Question: I'm trying to make a darkblue box that has an inner white border and an outer blue border. The white-bordered div is situated within a blue-bordered div. But all I get is one big darkblue box.
'''
<!doctype html>
<html lang="en">
<head>
<meta charset="utf-8">
<title>Practice 2014-4-22-01</title>
<style>
#bannerDiv {
border: 2 px solid white;
background-color: darkblue;
color: white;
}
#outerDiv {
border: 2 px solid blue;
}
</style>
</head>
<body>
<div id="outerDiv">
<div id="bannerDiv">No double border :(</div>
</div>
</body>
</html>
'''
Output:
You can see it here: <URL>.
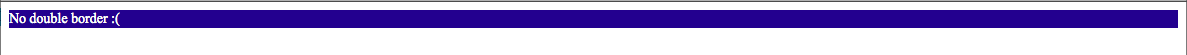
Answer: Don't put spaces before units ('px').